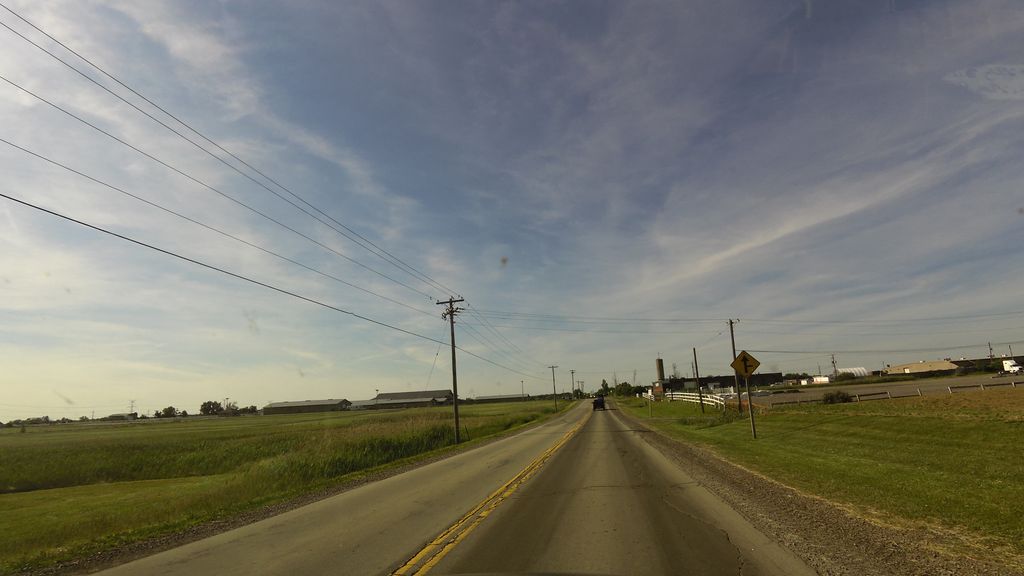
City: hamilton